Field crop: maize
Growth stage: 2
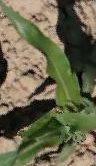
Species: maize